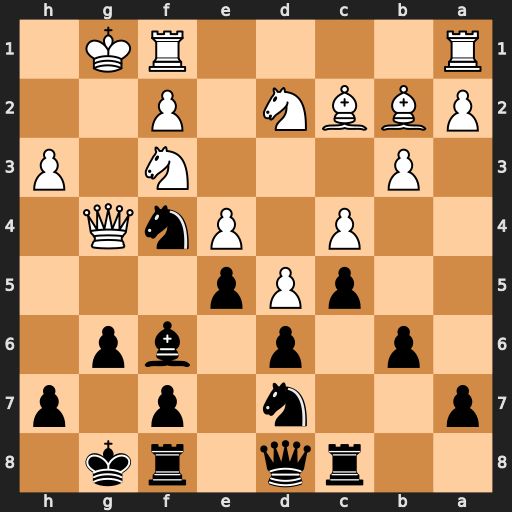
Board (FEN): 2rq1rk1/p2n1p1p/1p1p1bp1/2pPp3/2P1PnQ1/1P3N1P/PBBN1P2/R4RK1
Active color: b
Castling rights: -
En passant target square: -
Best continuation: h5 Qg3 Ne2+ Kg2 Nxg3